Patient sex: M
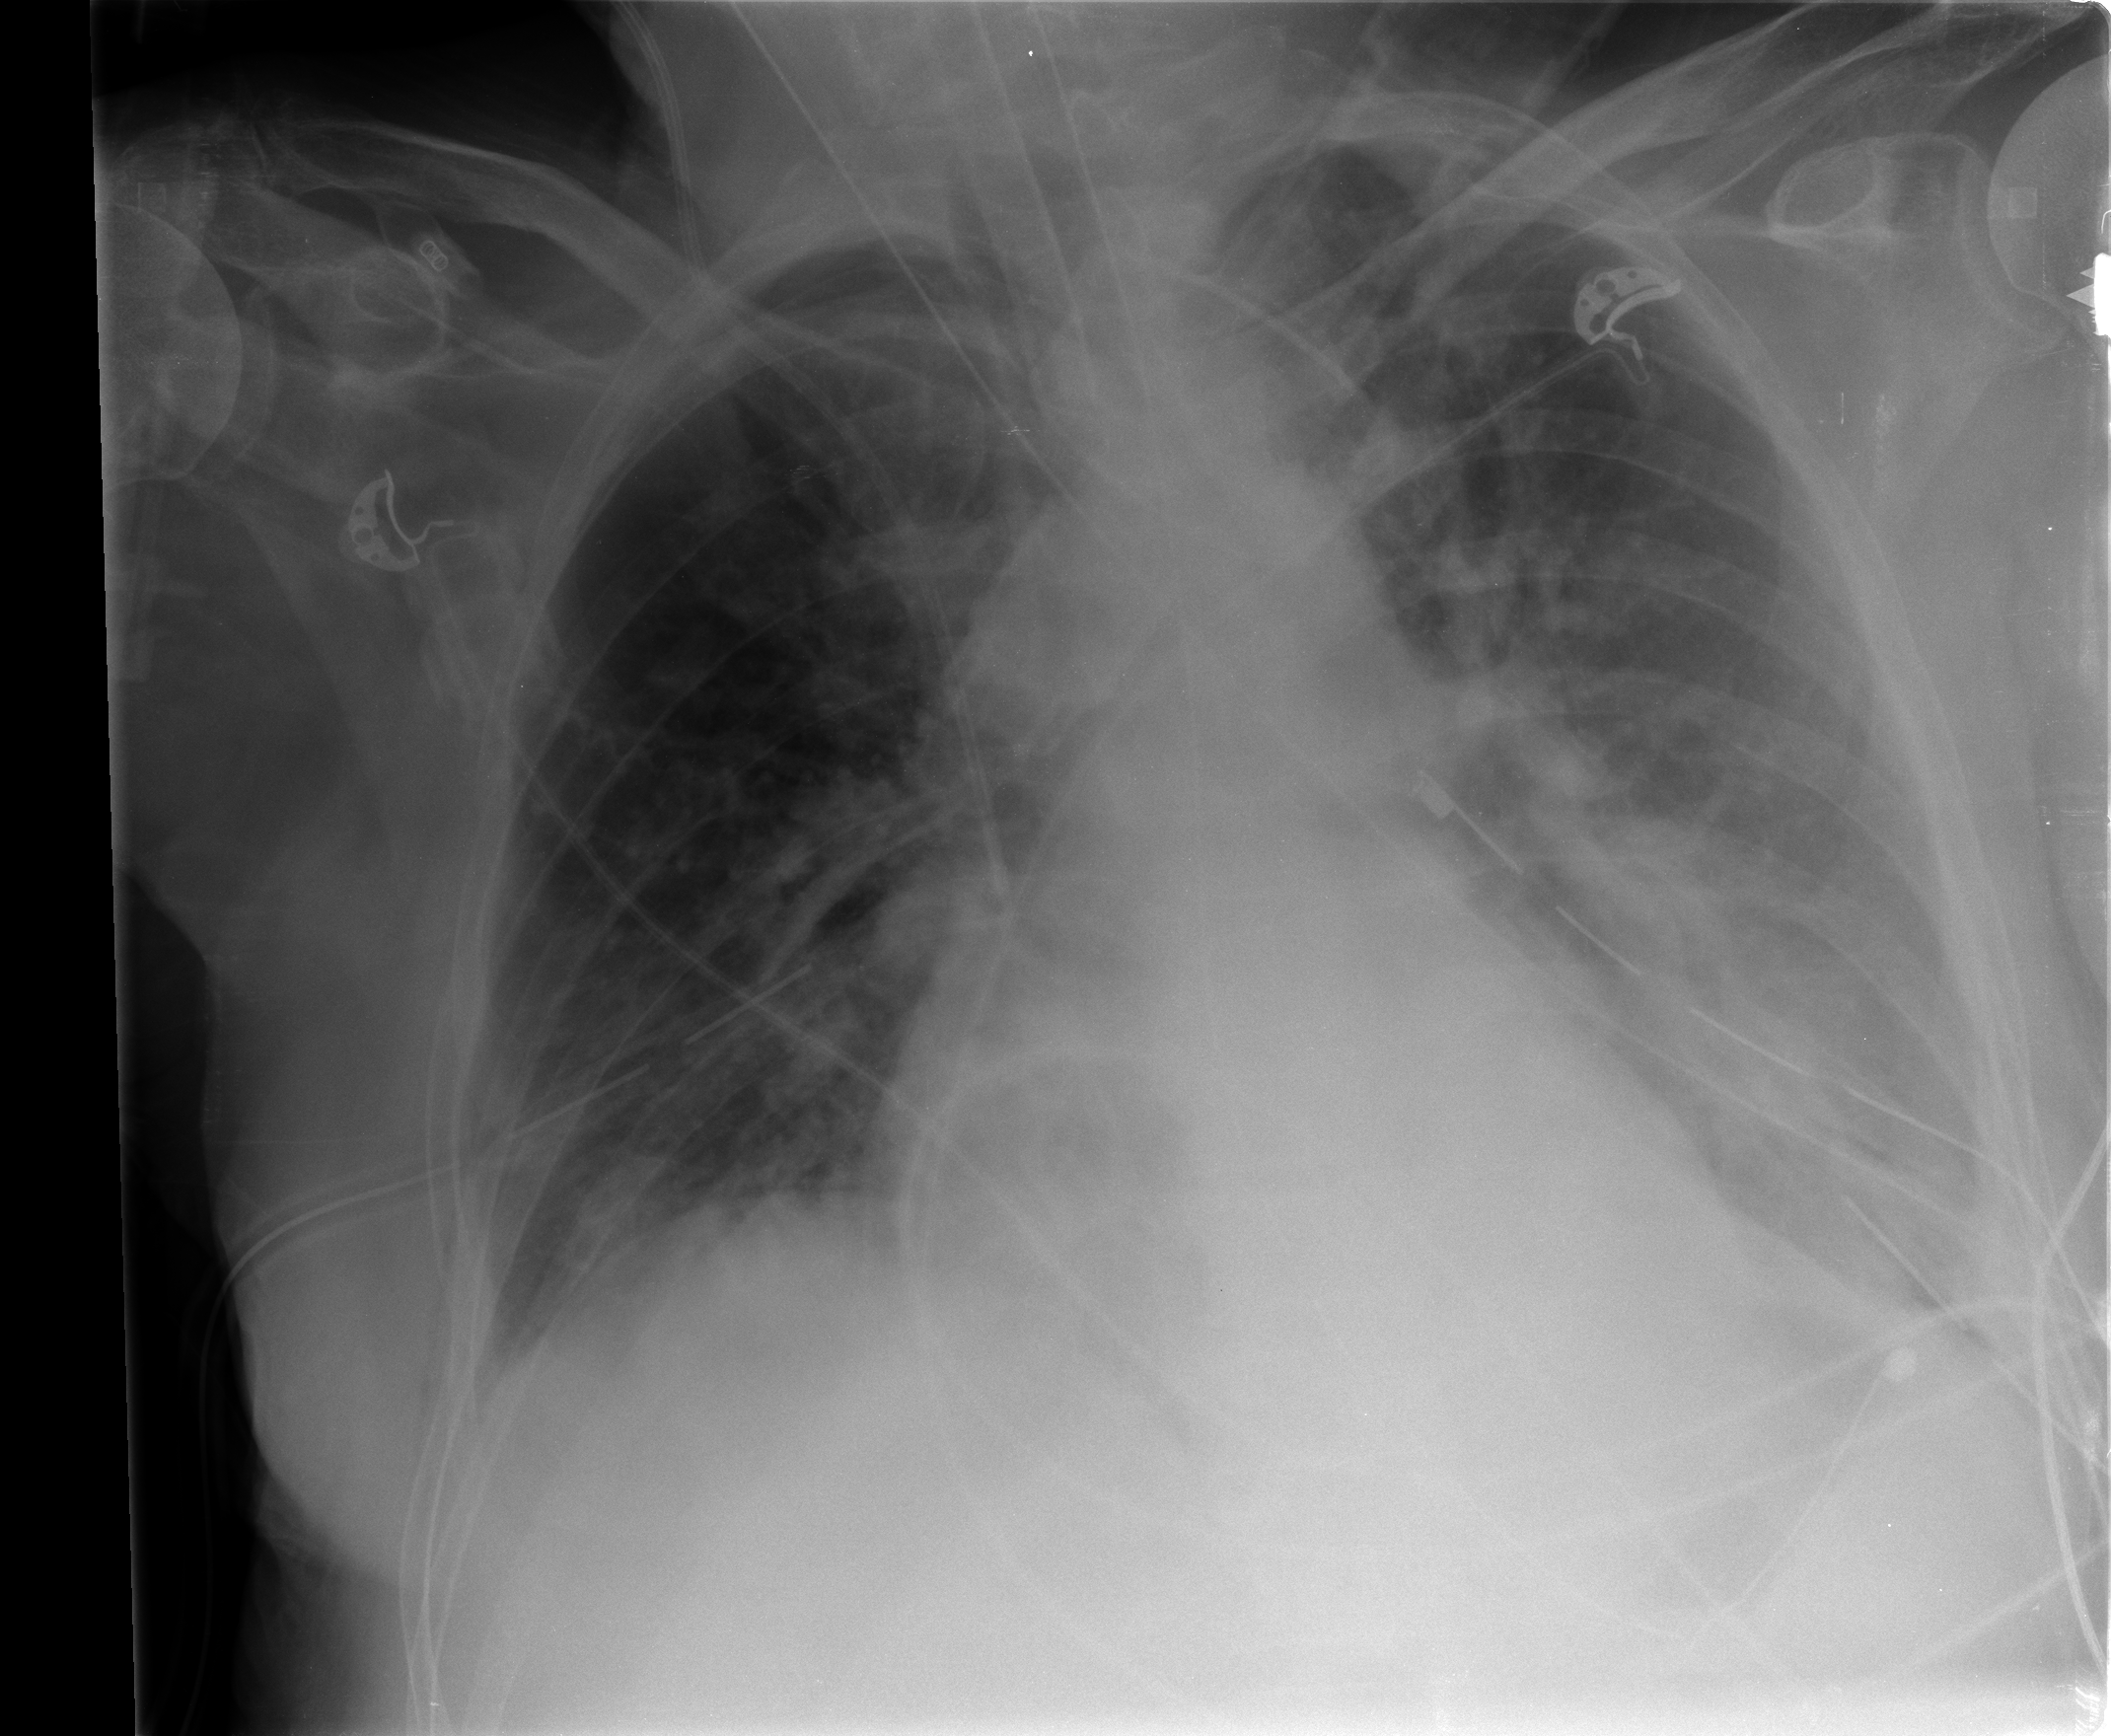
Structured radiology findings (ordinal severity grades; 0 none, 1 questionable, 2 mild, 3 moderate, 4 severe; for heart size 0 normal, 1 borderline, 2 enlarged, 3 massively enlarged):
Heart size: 2
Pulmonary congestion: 2
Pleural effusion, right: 2
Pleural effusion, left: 2
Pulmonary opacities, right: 2
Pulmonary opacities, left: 2
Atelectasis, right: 2
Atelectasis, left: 3